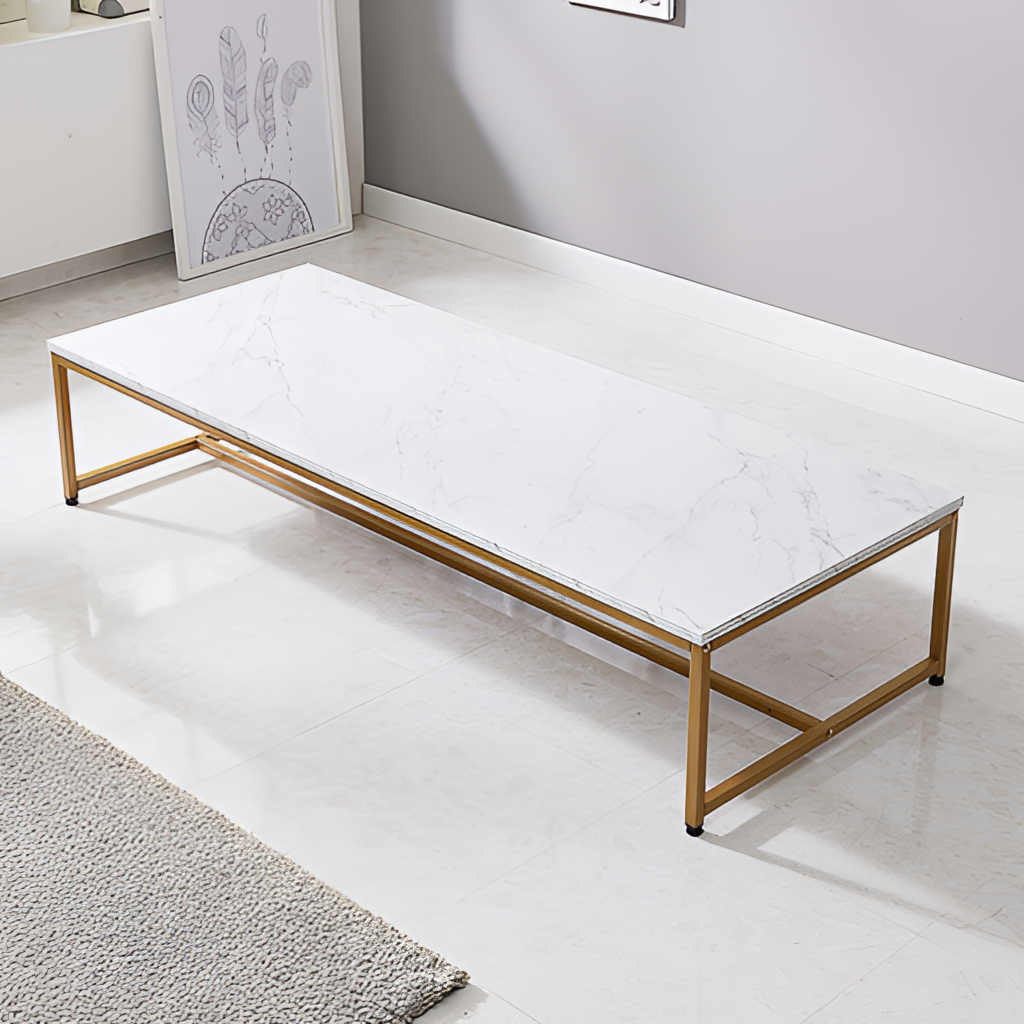
marble coffee table, living room, modern, beige tile flooring, with large square pattern, paint wallpaper, with solid pattern